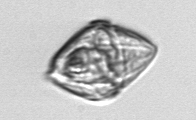
Label: Gyrodinium